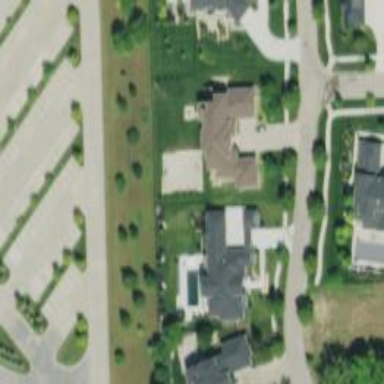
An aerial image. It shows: Driveway.